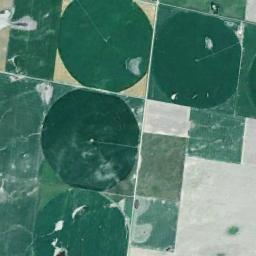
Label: circular_farmland